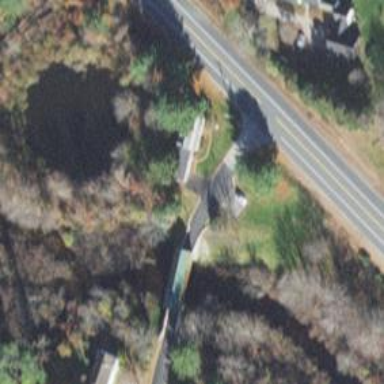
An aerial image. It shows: Covered bridge on unclassified road.